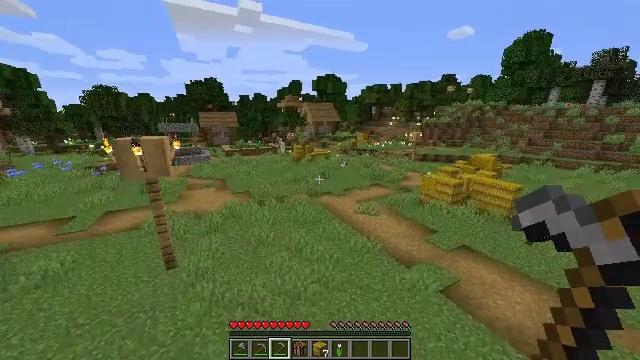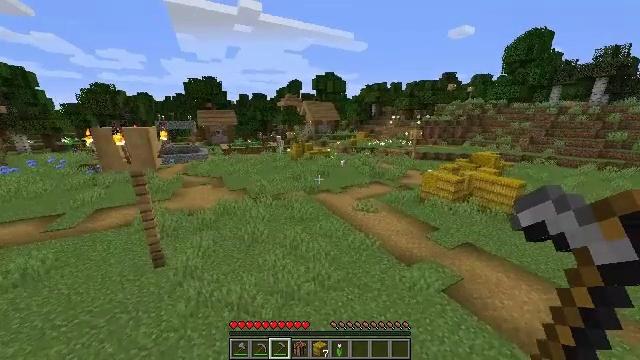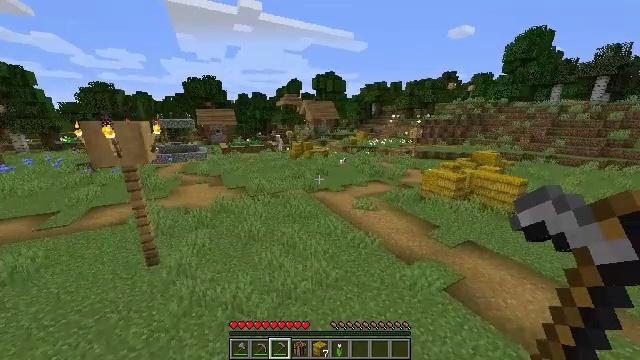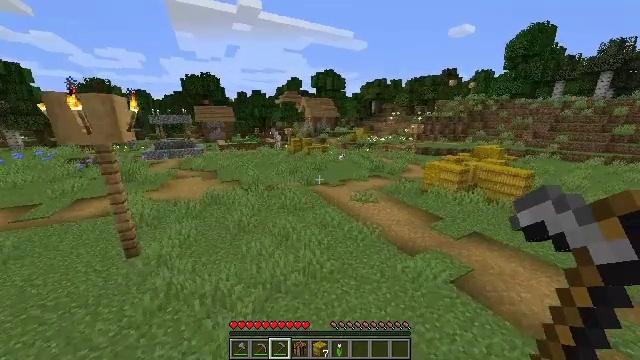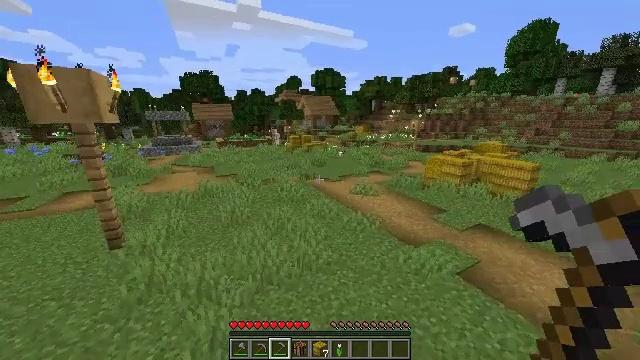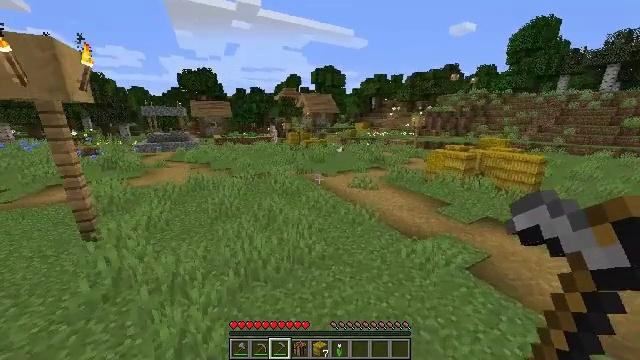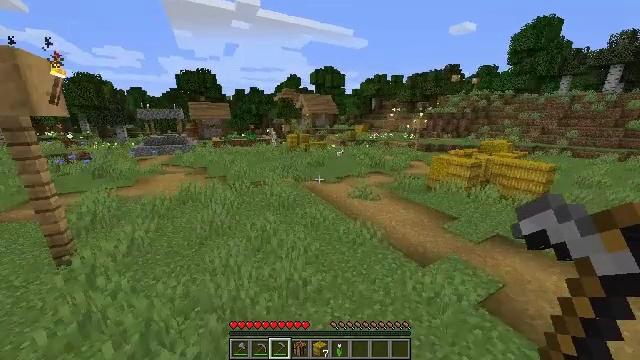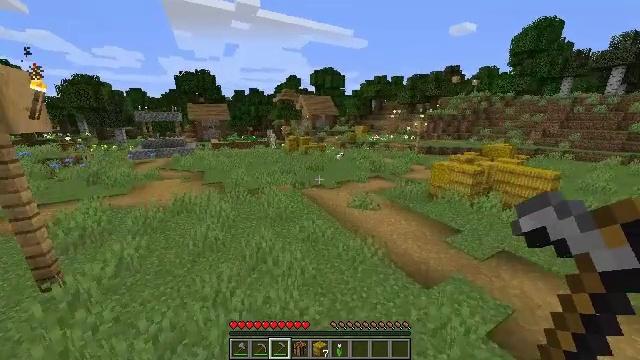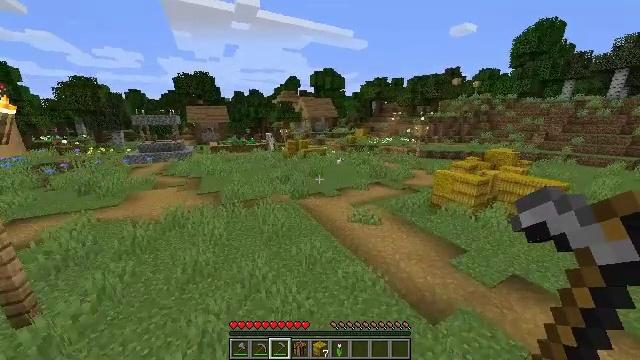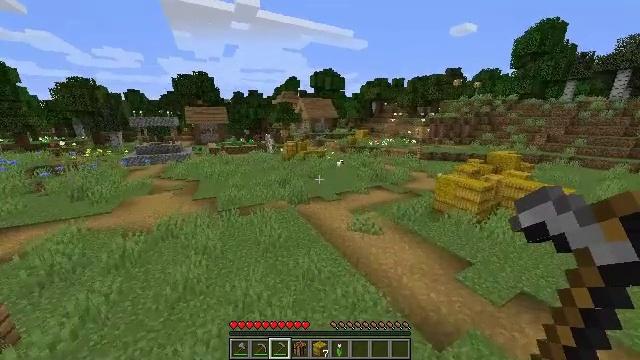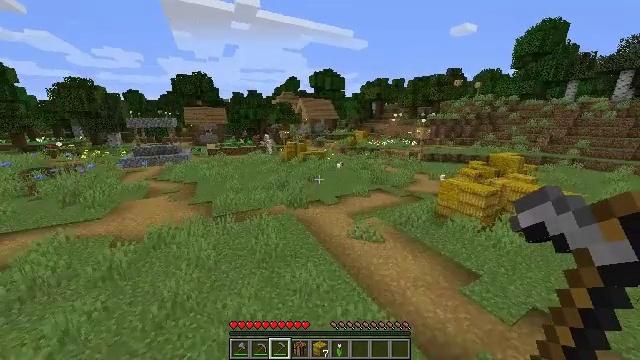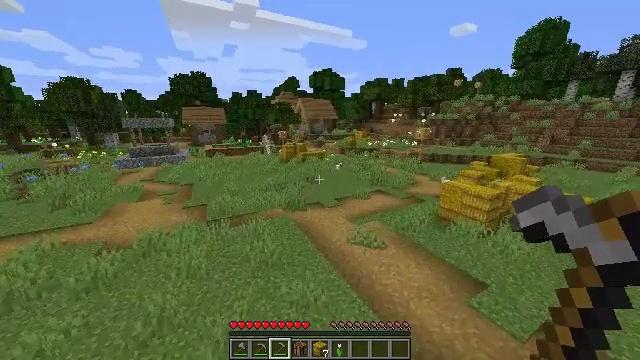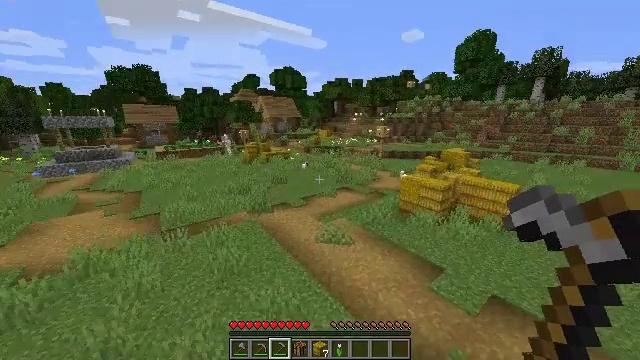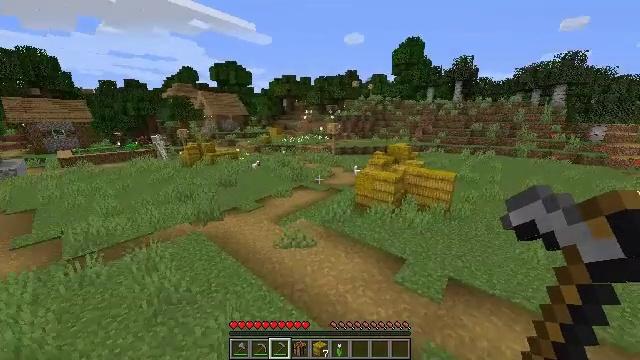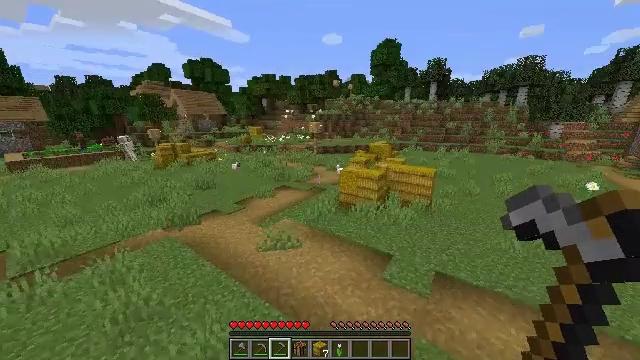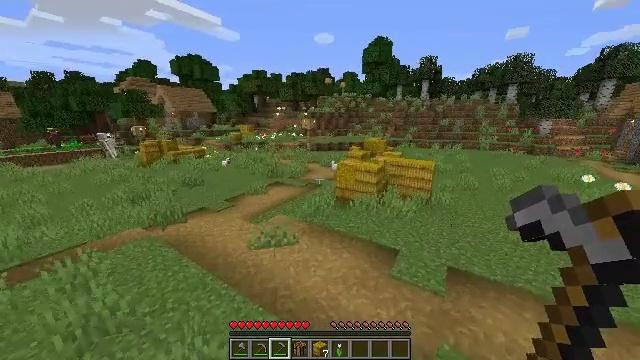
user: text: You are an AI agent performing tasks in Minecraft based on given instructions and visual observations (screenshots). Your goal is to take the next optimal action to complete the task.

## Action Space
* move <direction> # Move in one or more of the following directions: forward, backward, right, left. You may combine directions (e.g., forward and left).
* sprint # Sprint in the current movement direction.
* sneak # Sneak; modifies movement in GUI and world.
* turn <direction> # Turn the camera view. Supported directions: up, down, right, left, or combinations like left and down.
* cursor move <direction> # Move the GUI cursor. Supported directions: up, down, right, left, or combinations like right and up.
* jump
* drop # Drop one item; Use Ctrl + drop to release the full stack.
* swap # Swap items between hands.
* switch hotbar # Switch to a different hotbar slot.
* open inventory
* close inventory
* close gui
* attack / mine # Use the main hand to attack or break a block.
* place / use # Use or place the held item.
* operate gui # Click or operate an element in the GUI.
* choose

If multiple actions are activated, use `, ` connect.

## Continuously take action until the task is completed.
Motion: motion action
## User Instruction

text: Collect a hay block for crafting.
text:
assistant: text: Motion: move forward, sprint, jump
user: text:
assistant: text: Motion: move forward, sprint, jump
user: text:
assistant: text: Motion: move forward, sprint, jump
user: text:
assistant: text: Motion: move forward, sprint, jump
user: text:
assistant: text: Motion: move forward, sprint, jump
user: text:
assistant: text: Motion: move forward, sprint, jump
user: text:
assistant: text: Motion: move forward, sprint, jump
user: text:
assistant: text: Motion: move forward, sprint, jump
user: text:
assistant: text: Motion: move forward, jump
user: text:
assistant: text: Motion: move forward, jump
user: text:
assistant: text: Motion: move forward, jump
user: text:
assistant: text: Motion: move forward, turn right, jump
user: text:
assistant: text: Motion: move forward, turn right, jump
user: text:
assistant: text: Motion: move forward, turn right, jump
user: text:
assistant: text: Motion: move forward, turn right, jump
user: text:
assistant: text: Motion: move forward, jump
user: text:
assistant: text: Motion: move forward, turn right and down, jump
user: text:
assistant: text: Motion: move forward, turn right and down, jump
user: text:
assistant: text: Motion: move forward, jump
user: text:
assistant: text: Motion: move forward, turn right and down, jump
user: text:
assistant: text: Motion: move forward, turn right and down, jump
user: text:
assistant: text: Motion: move forward, jump
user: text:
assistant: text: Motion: move forward, jump
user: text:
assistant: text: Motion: move forward, jump
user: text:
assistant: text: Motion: move forward, jump
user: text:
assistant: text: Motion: move forward
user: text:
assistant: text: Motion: move forward
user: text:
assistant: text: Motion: move forward, turn right and up
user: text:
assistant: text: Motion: move forward, turn right and up
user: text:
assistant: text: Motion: move forward, turn right and up